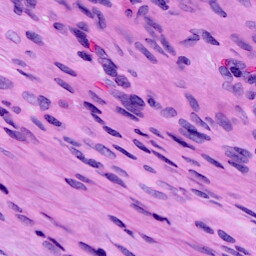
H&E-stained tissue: Cervix